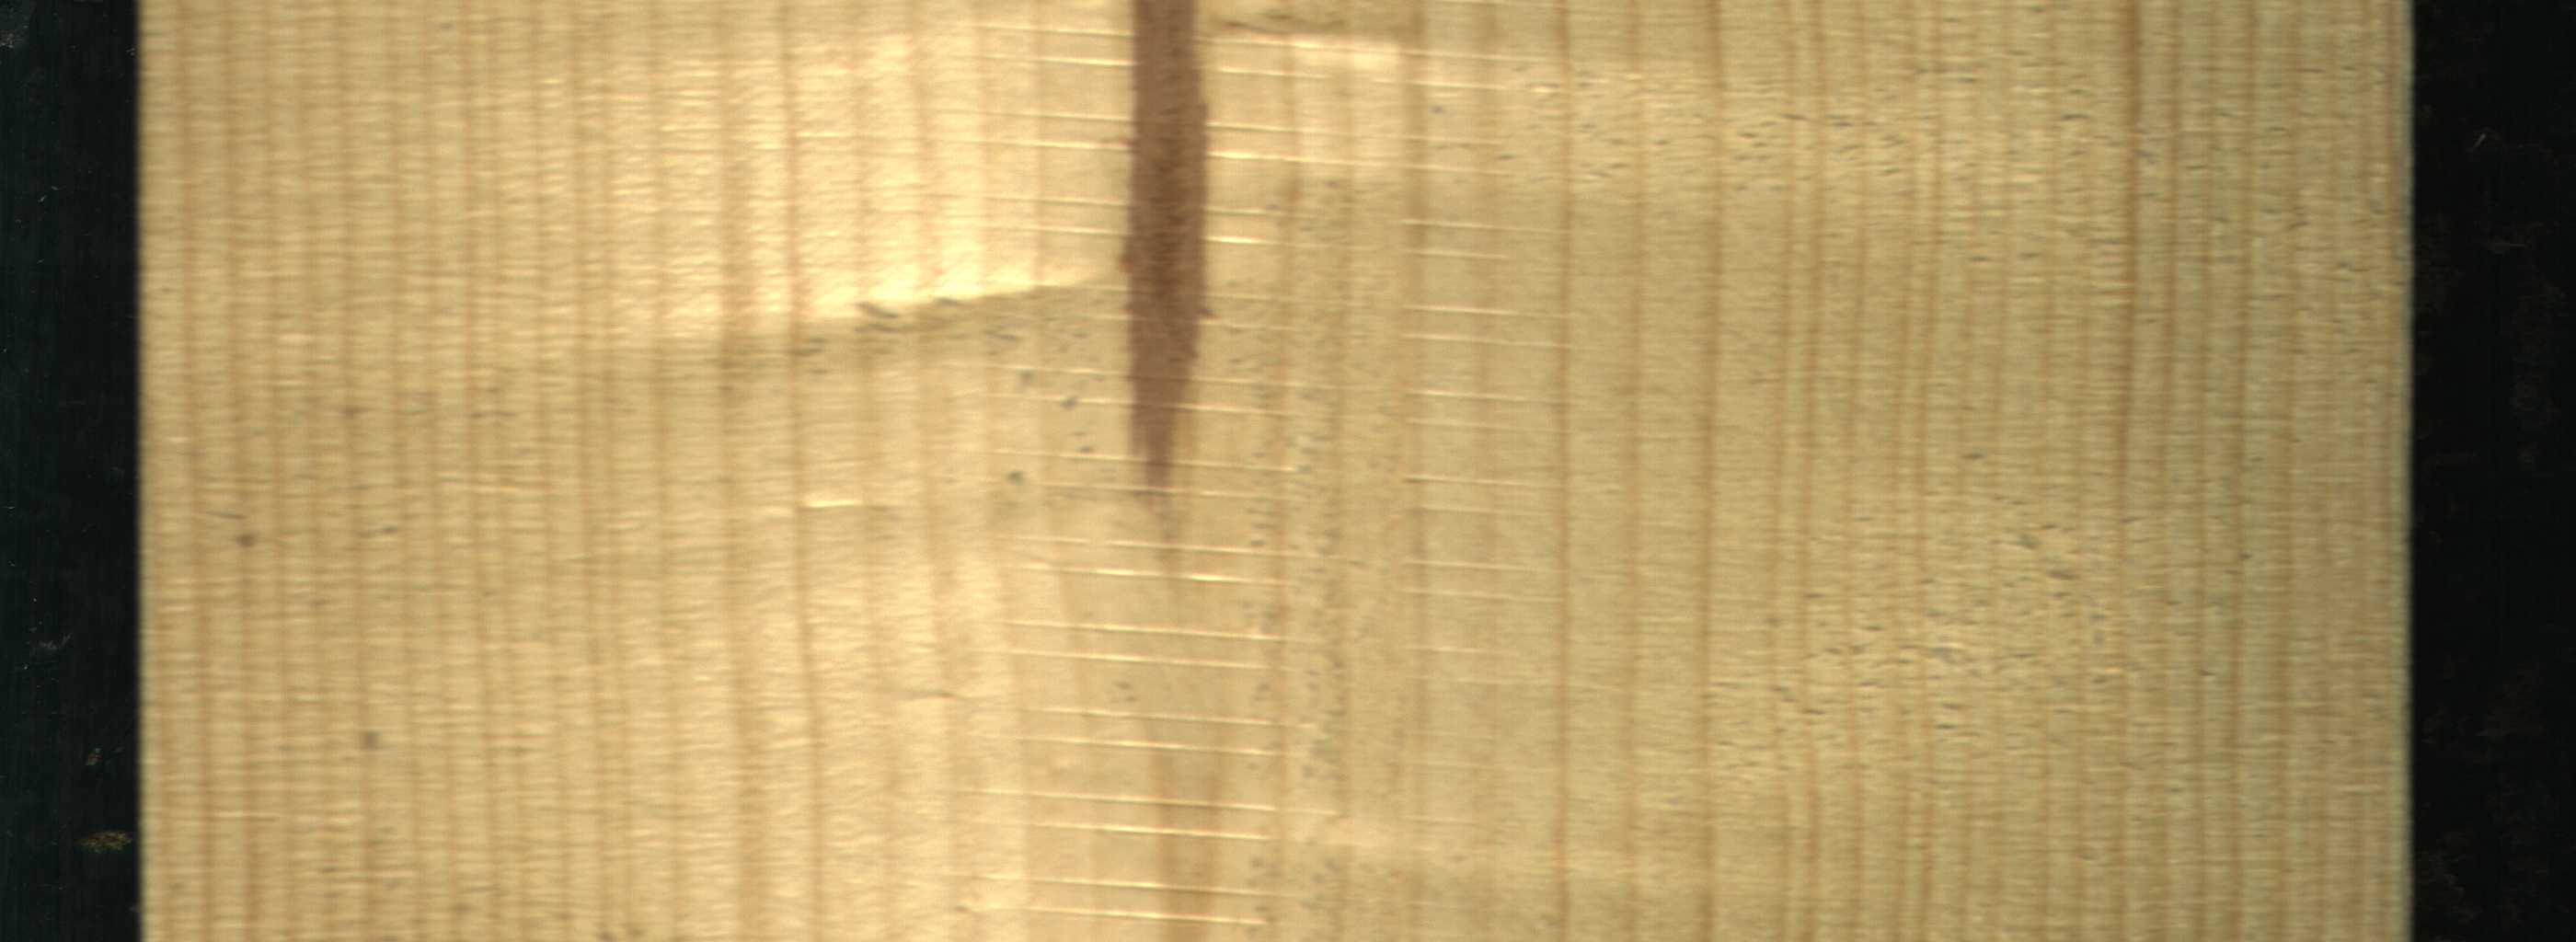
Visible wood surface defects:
Marrow